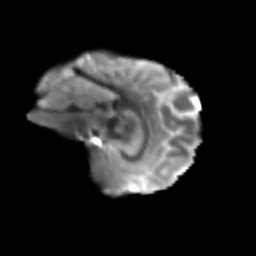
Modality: T2w
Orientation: sagittal
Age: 67
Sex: female
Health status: ill
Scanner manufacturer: siemens
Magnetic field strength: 3 T
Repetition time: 8.7 s
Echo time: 0.11 s